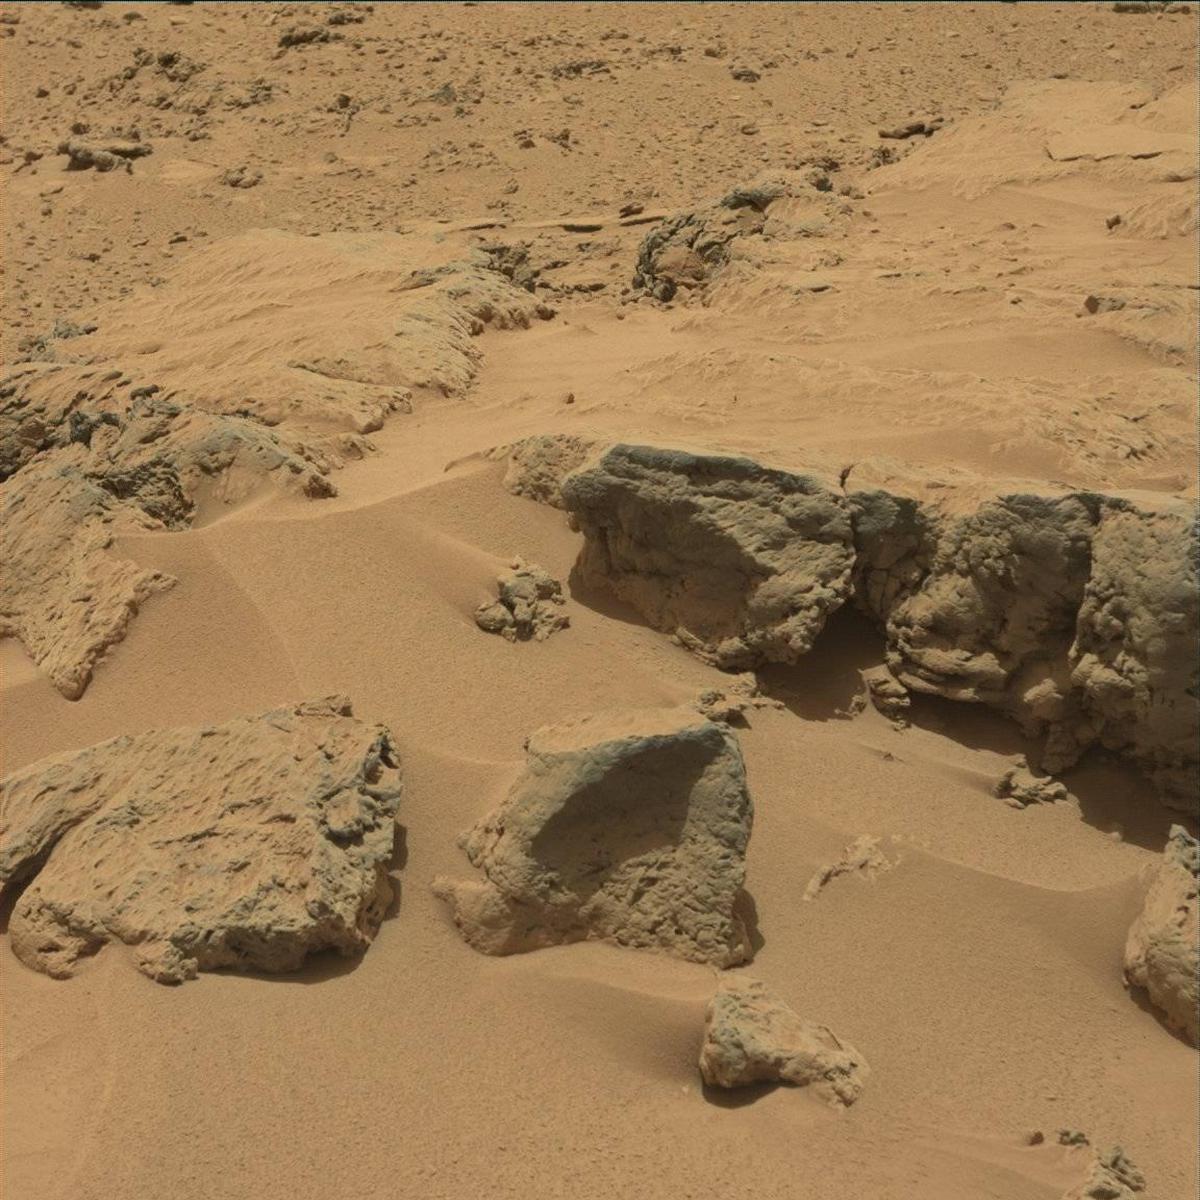
Terrain classes present: Bedrock, Rock, Sand / Soil